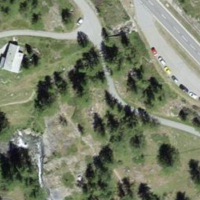
EUNIS habitat code: 31
Species observed at this site:
Tanacetum vulgare
Ajuga pyramidalis
Vaccinium myrtillus
Bartsia alpina
Parnassius apollo